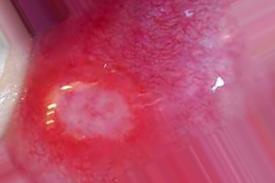
Condition: Mouth Ulcer